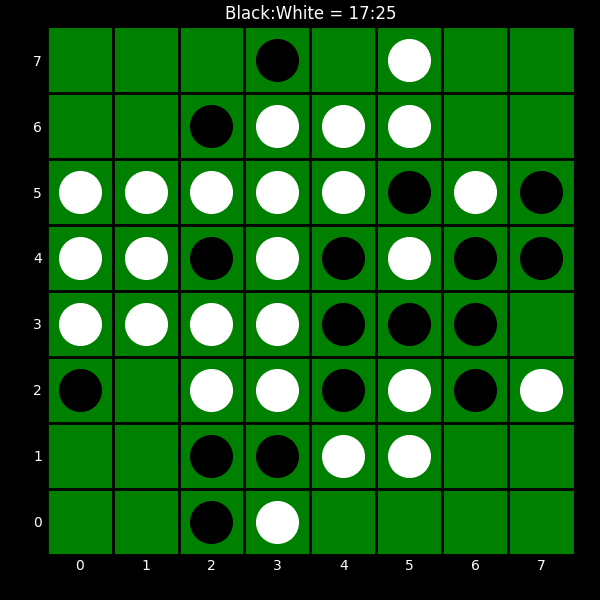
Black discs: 17
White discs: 25